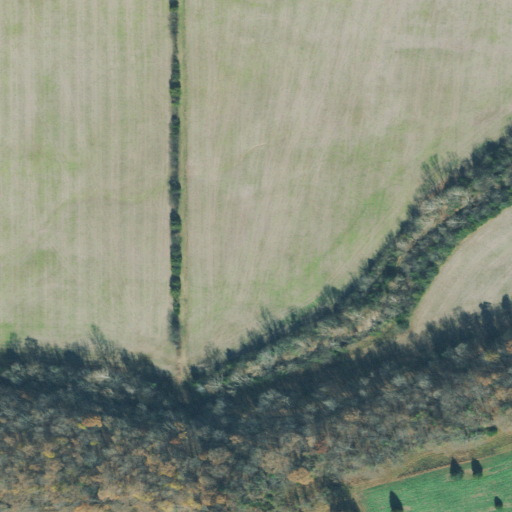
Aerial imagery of valley in Tennessee named Buncombe Cove containing cultivated crops, pasture, and deciduous forest